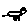
Label: cat